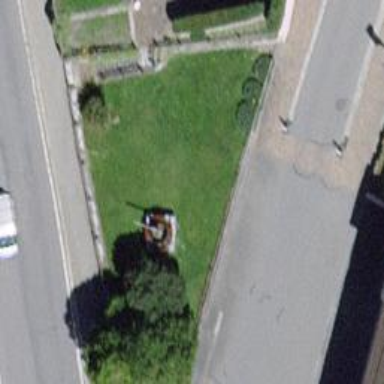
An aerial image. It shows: Wayside cross with historic significance.